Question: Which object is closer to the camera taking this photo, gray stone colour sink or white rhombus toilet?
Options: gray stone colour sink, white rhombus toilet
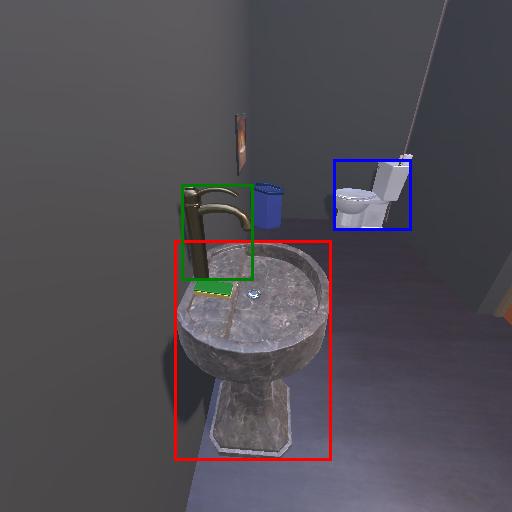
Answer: gray stone colour sink